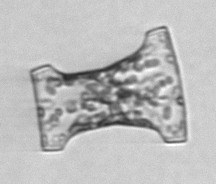
Label: Eucampia